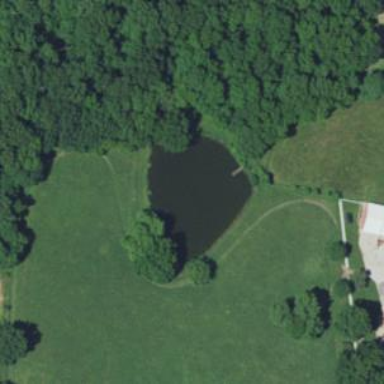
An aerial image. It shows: Serene pond surrounded by nature.